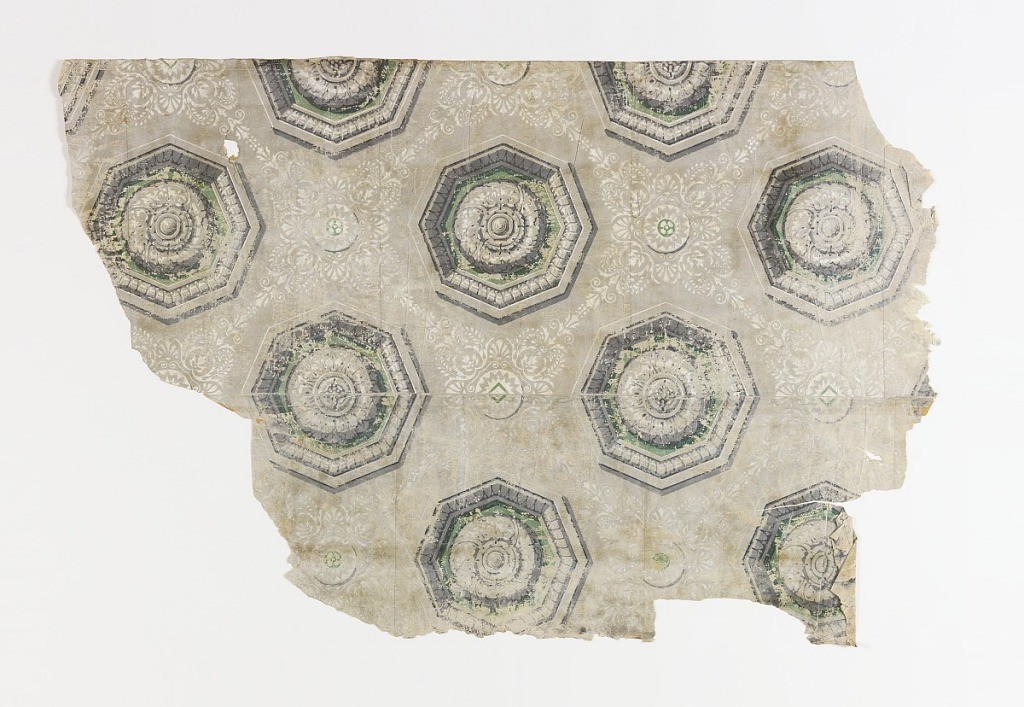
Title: Sidewall
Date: ca. 1810
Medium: Block printed on handmade paper
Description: Octagonal coffers printed in grisaille with green inset, surrounded by white lacey floral and anthemia design. Honeycomb pattern on verso.